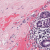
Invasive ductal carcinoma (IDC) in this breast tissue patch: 0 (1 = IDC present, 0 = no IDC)